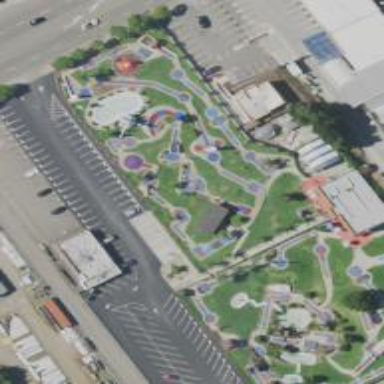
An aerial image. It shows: Commercial area featuring miniature golf course.